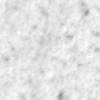
Label: no_change